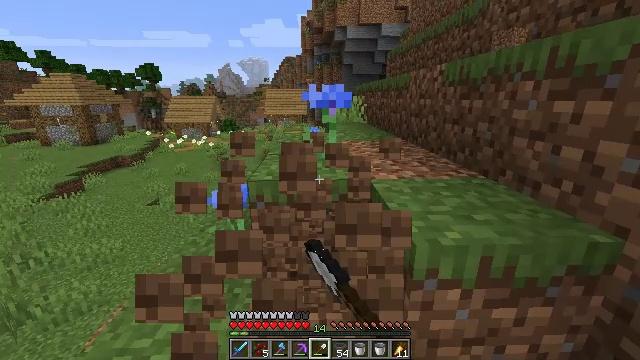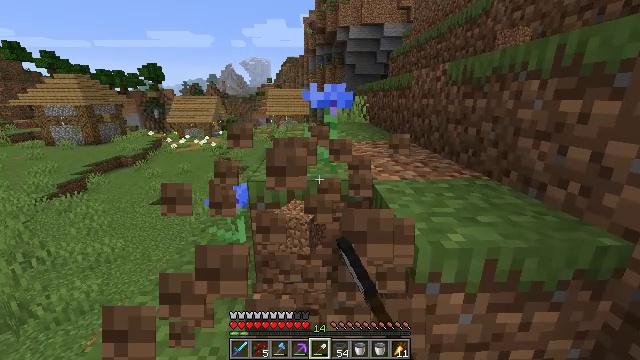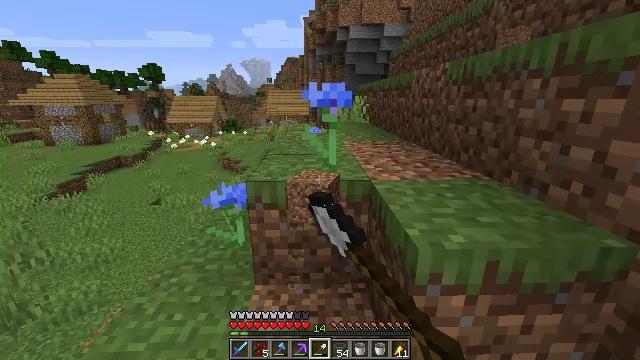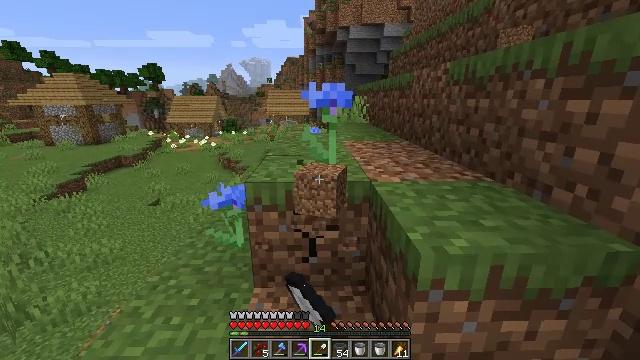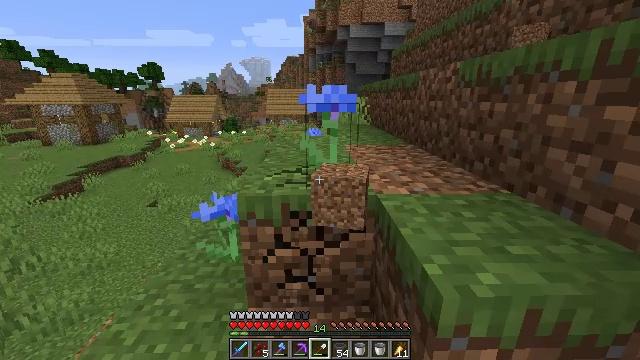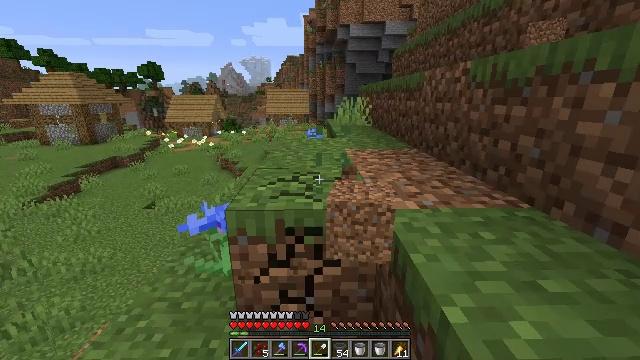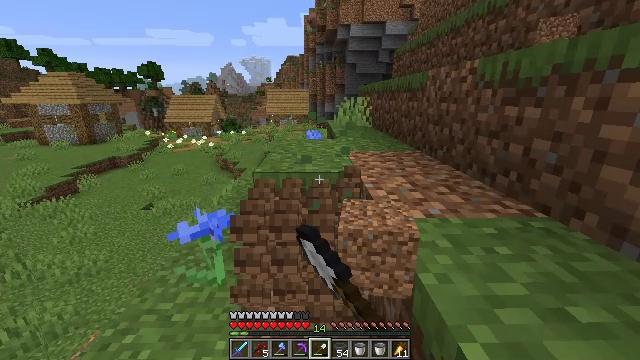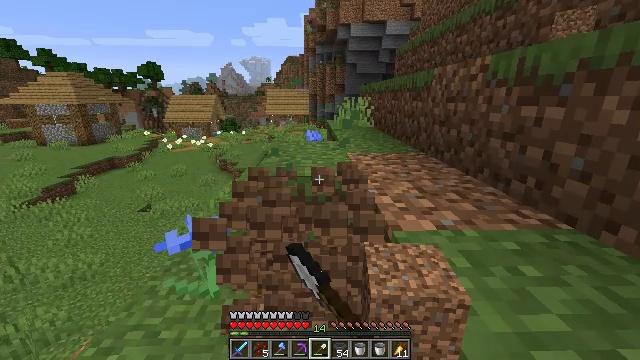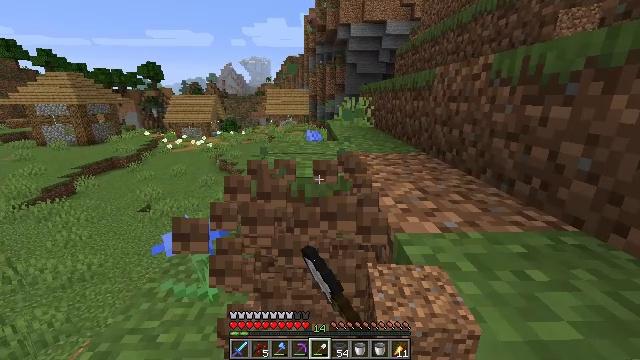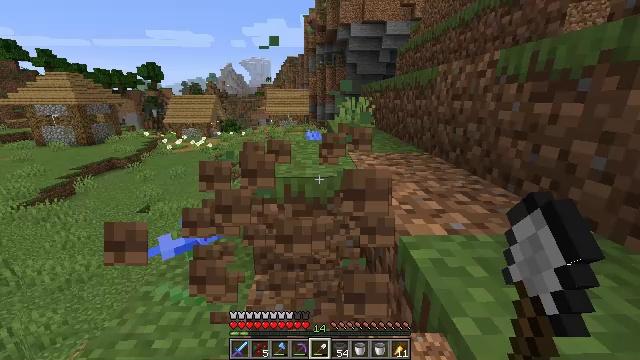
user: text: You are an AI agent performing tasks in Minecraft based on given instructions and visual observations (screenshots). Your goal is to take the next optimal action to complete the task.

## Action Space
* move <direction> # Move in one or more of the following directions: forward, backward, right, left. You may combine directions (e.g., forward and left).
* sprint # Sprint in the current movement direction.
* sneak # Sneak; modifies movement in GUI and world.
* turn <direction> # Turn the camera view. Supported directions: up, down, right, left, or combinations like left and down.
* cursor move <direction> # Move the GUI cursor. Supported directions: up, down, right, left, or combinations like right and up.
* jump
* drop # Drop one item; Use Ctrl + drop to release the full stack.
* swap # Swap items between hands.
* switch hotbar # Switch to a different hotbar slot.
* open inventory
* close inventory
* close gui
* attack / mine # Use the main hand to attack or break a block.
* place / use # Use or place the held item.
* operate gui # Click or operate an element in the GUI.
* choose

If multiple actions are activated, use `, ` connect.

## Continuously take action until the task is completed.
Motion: motion action
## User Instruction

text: Harvest a cornflower from the meadow.
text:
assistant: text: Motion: attack / mine
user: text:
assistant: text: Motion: attack / mine
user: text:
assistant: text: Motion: move forward, attack / mine
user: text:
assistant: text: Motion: move forward, attack / mine
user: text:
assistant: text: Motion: move forward, attack / mine
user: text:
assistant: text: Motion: move forward, attack / mine
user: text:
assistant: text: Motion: attack / mine
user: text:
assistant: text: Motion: attack / mine
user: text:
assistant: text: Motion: attack / mine
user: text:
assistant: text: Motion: attack / mine